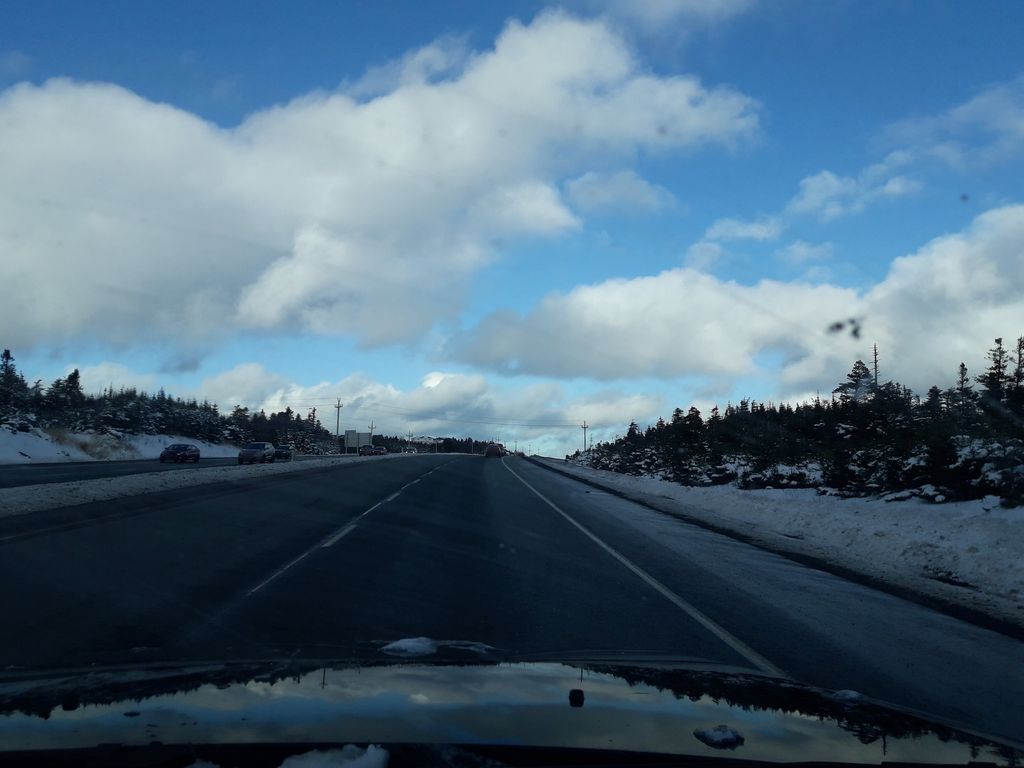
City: st_johns